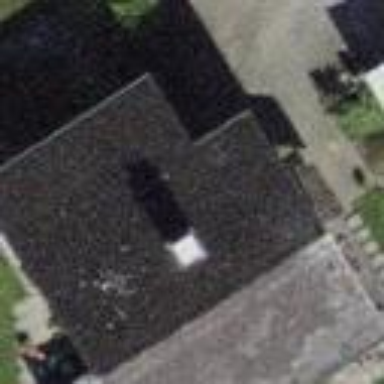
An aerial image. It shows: Building with tile roof.